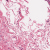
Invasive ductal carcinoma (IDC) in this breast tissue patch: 0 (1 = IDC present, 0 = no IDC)